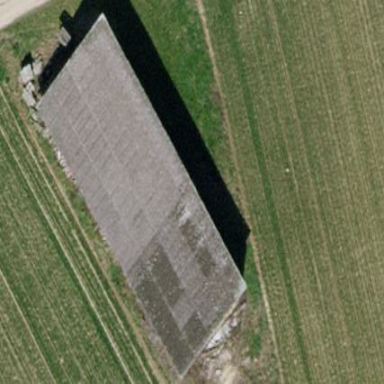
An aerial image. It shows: Shed.